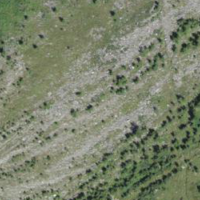
EUNIS habitat code: 26
Species observed at this site:
Tanacetum vulgare
Cupido minimus